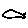
Label: fish